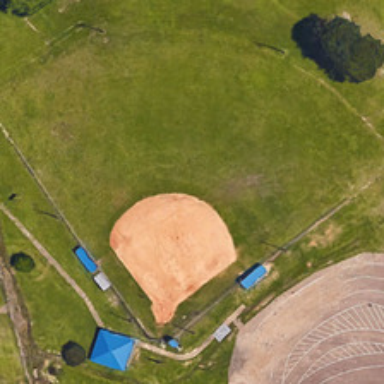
Several green trees are near a baseball field .